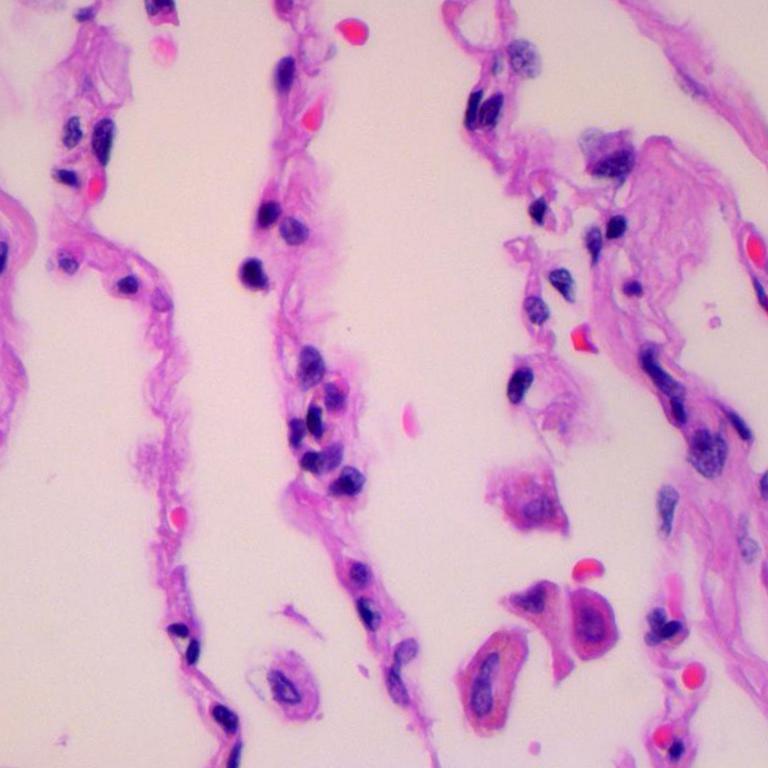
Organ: lung
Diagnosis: benign